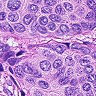
Metastatic tissue present: yes